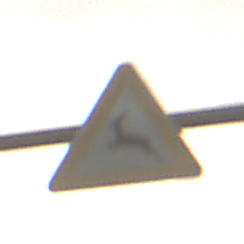
Verkehrszeichen: WildwechselRechts
Umgebung: Outdoor, Nature
Tageszeit: SunriseSunset
Wetter: PartlyCloudy
Licht: Natural
Jahreszeit: NotSpecified
Kontrast: LowContrast